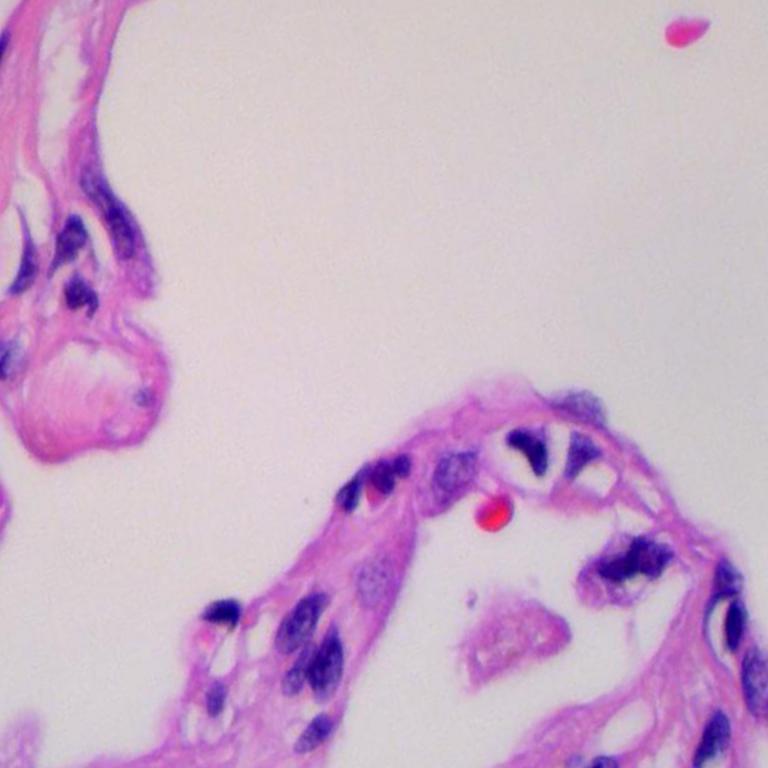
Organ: lung
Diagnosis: benign